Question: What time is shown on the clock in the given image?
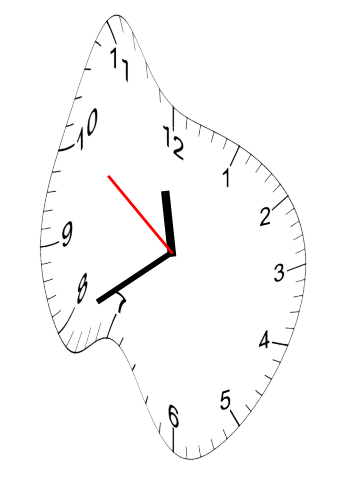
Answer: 11:39:51